Interaction volume radius: 10 \u00c5
Interaction volume height: 20 \u00c5
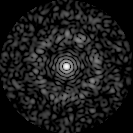
Disorder parameter: 0.829